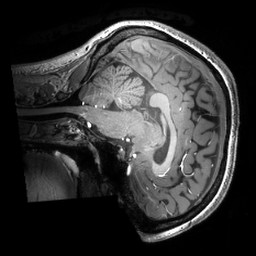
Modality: T1w
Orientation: sagittal
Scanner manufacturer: philips
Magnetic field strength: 7 T
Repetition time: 0.008 s
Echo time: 0.001974 s